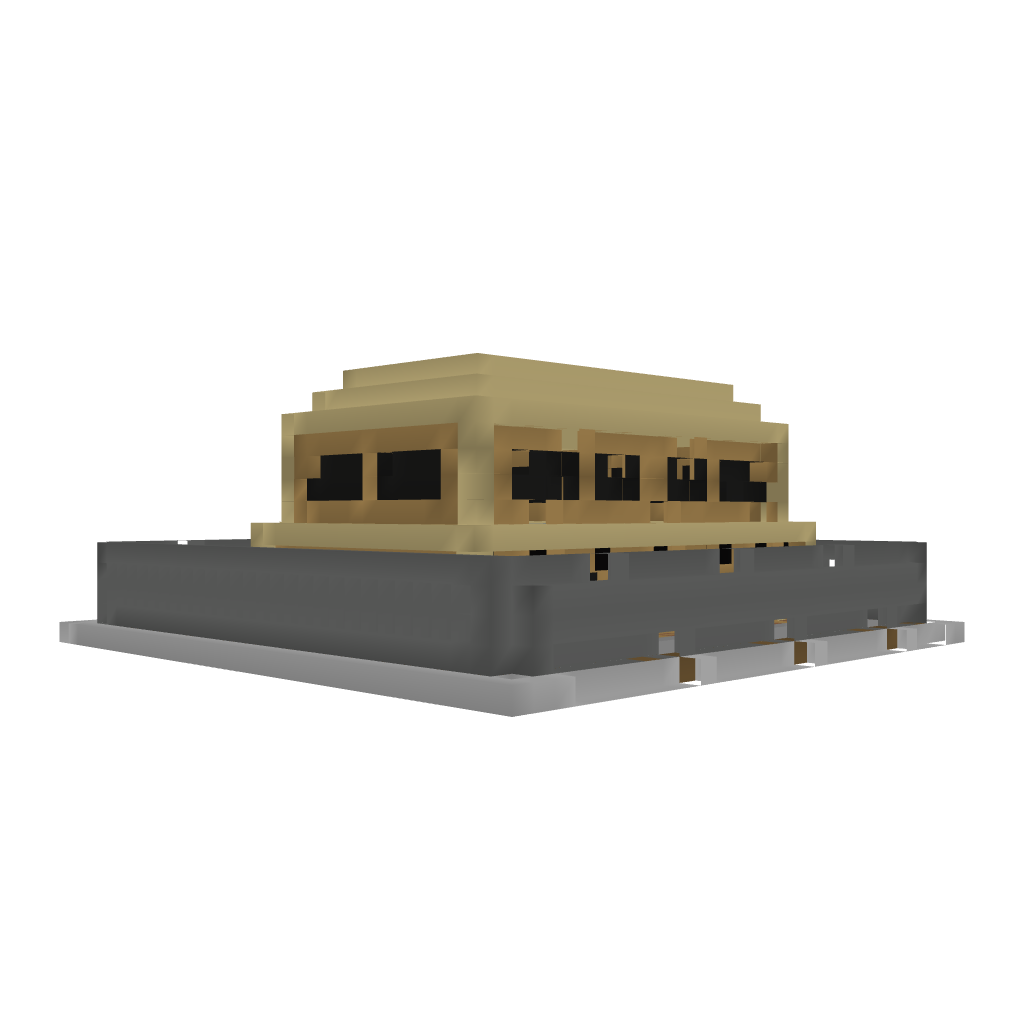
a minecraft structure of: Little House